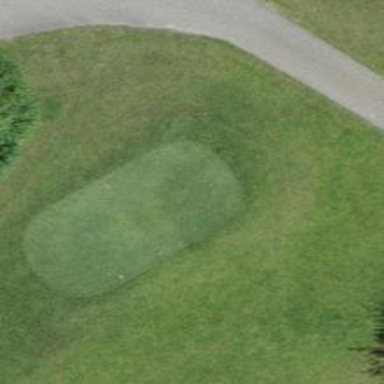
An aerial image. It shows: Golf tee.